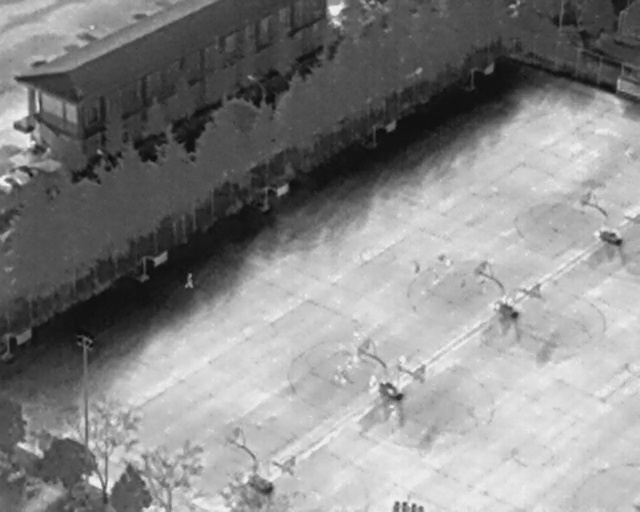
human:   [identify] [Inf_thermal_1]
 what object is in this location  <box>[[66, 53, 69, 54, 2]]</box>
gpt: <ref>1 medium person at the center</ref>